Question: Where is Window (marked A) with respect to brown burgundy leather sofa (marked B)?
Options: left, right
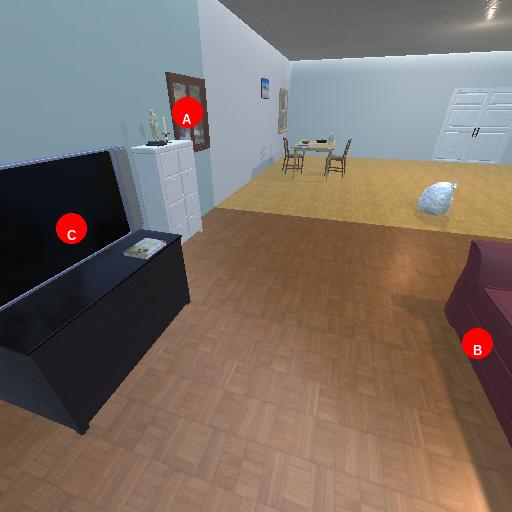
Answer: left